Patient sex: M
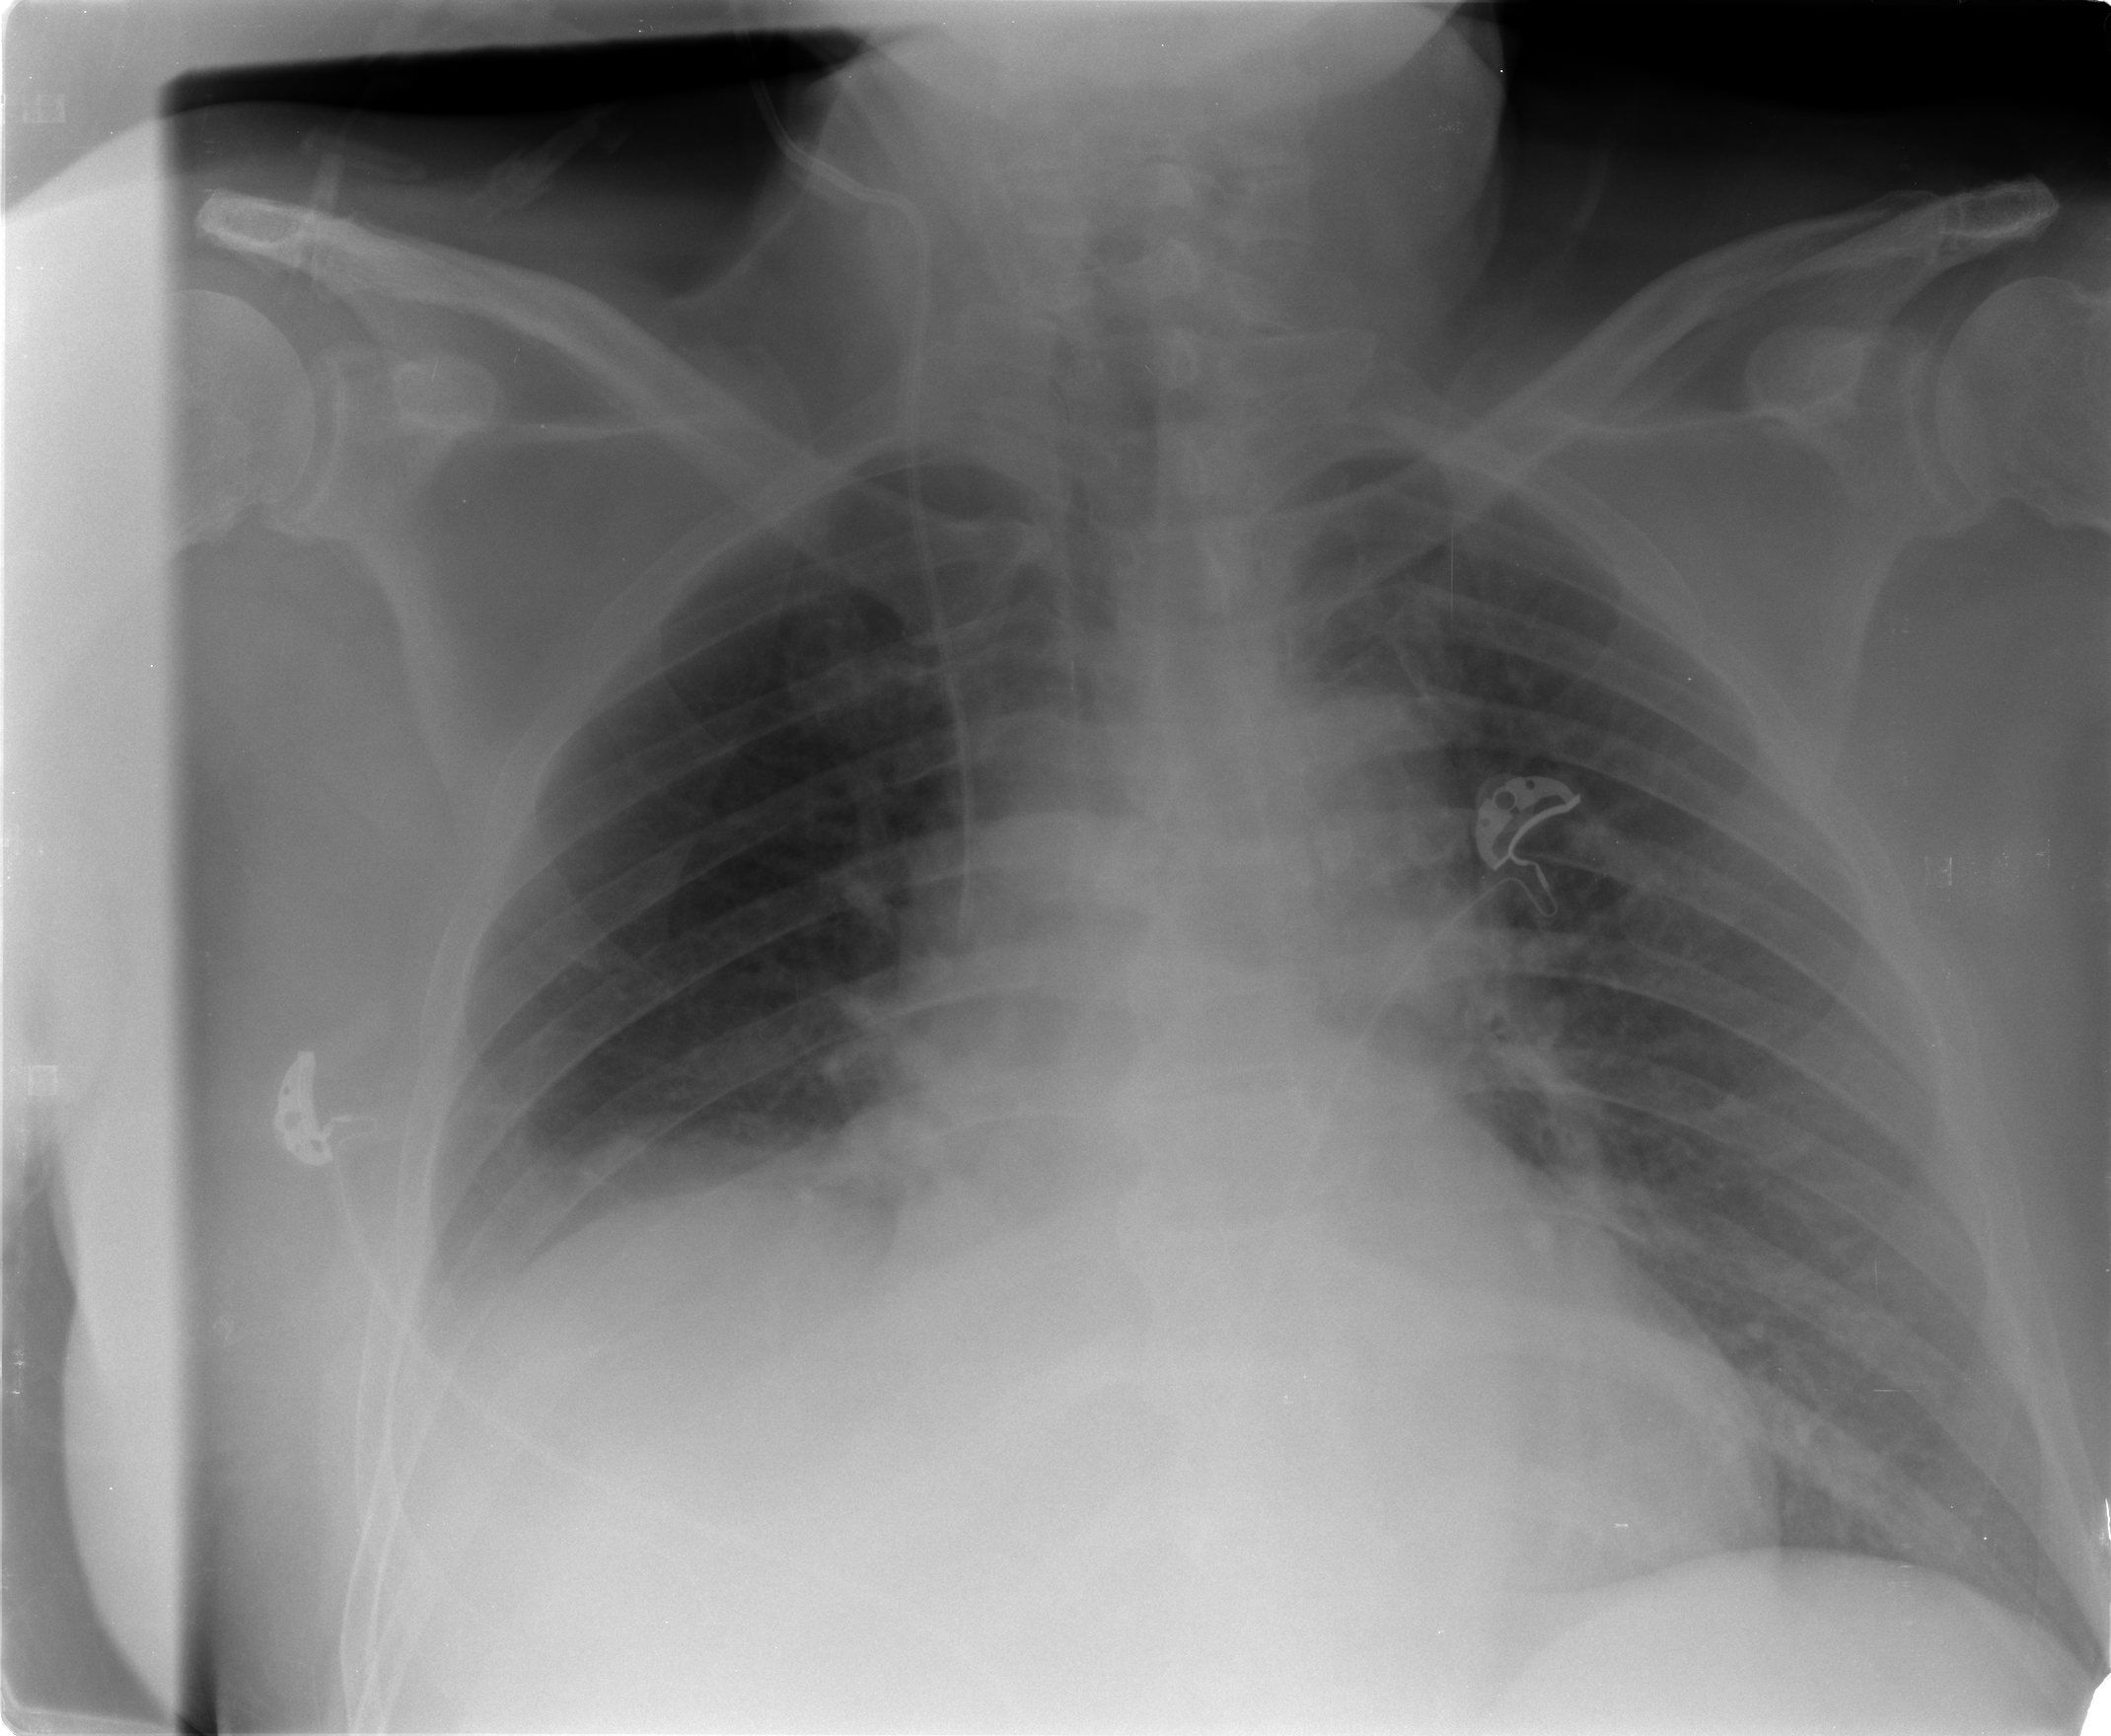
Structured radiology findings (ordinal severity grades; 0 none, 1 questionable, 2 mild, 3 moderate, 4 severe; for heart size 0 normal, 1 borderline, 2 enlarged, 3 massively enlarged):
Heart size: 1
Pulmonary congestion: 2
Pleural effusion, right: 2
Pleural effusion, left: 0
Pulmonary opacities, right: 2
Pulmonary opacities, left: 2
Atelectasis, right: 2
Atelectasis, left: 0